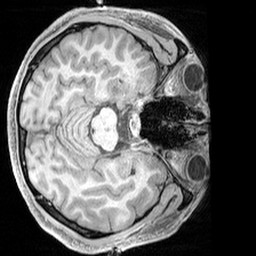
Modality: T1w
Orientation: axial
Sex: male
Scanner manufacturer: siemens
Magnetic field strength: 3 T
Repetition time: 2.3 s
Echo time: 0.00226 s